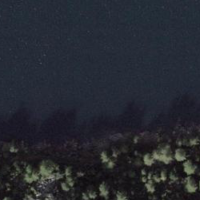
EUNIS habitat code: 14
Species observed at this site:
Oxalis acetosella
Cervus elaphus